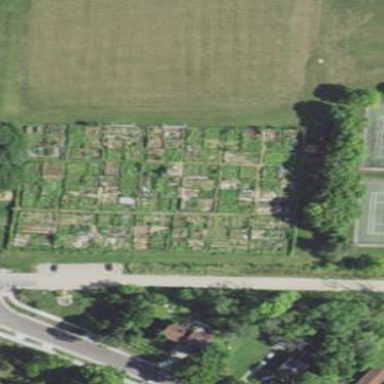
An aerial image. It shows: Community garden providing leisure land.